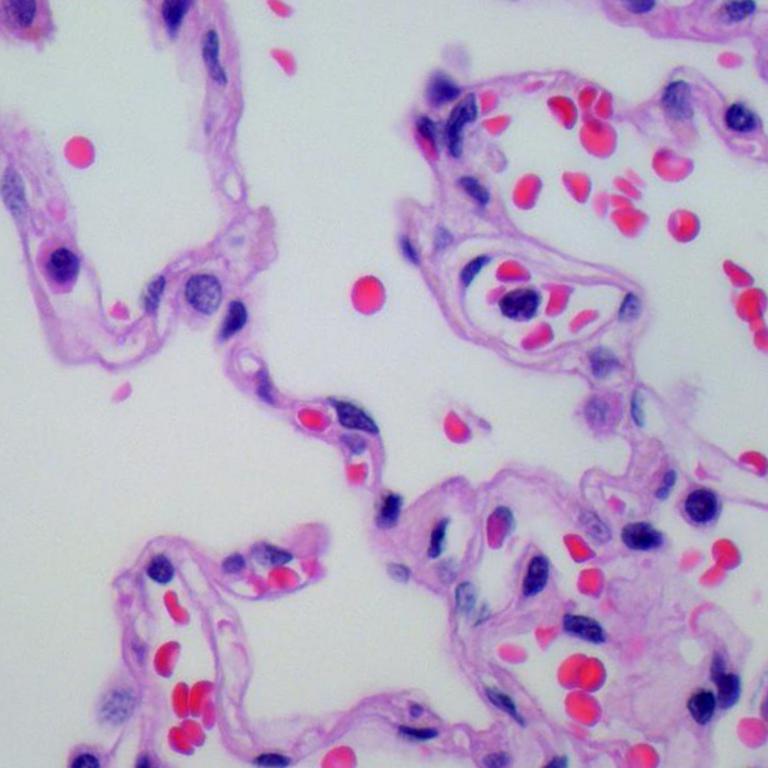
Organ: lung
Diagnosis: benign